已知点 $A(x_1, y_1)$ 在圆 $x^2 + y^2 = 9$ 上，点 $B(x_2, y_2)$ 在圆 $x^2 + y^2 = 12$ 上，且 $x_1x_2 + y_1y_2 = x_1 + x_2 - 1$，$O$ 为坐标原点. 对于以下两个命题，判断正确的是（ ）

\textcircled{1} 在坐标平面内存在点 $P$，使得 $\vec{AP} \perp \vec{BP}$ 恒成立；

\textcircled{2} 三角形 $OAB$ 面积的最小值为 $\sqrt{22}$ .

A. \textcircled{1} 是真命题，\textcircled{2} 是真命题 \quad B. \textcircled{1} 是假命题，\textcircled{2} 是真命题

C. \textcircled{1} 是真命题，\textcircled{2} 是假命题 \quad D. \textcircled{1} 是假命题，\textcircled{2} 是假命题
【解答】
【答案】A

【分析】对于\textcircled{1}，注意到 $x_1x_2 + y_1y_2 = x_1 + x_2 - 1 \Rightarrow (x_1 - 1)(x_2 - 1) + y_1y_2 = 0$ ，则可想到当 $P(1, 0)$ 时满足题意；对于\textcircled{2}，设 $A(3\cos\theta, 3\sin\theta), B(2\sqrt{3}\cos\beta, 2\sqrt{3}\sin\beta)$ ，则 $S_{\triangle OAB} = 3\sqrt{3}|\sin(\theta-\beta)|$ ，后由 $x_1x_2 + y_1y_2 = x_1 + x_2 - 1$ 可得 $6\sqrt{3}\cos(\theta-\beta) = 3\cos\theta + 2\sqrt{3}\cos\beta - 1$ ，利用三角函数知识可得 $|\sin\alpha| \ge \frac{\sqrt{22}}{3\sqrt{3}}$ ，据此可判断命题正误 .

【详解】$x_1x_2 + y_1y_2 = x_1 + x_2 - 1 \Rightarrow x_1x_2 - x_1 - x_2 + 1 + y_1y_2 = 0 \Rightarrow (x_1-1)(x_2-1) + y_1y_2 = 0$ ，

则当 $P(1, 0)$ 时，$\vec{AP} = (1-x_1, -y_1), \vec{BP} = (1-x_2, -y_2)$ ，

$\vec{AP} \cdot \vec{BP} = (1-x_1)(1-x_2) + y_1y_2 = 0$ ，

即当 $P(1, 0)$ 时，$AP \perp BP$ 恒成立，则\textcircled{1} 是真命题；

设 $A(3\cos\theta, 3\sin\theta), B(2\sqrt{3}\cos\beta, 2\sqrt{3}\sin\beta)$ ，

则 $\vec{OA} = (3\cos\theta, 3\sin\theta), \vec{OB} = (2\sqrt{3}\cos\beta, 2\sqrt{3}\sin\beta)$ ，

又 $\cos\angle AOB = \frac{\vec{OA} \cdot \vec{OB}}{|\vec{OA}| \cdot |\vec{OB}|} = \frac{6\sqrt{3}\cos\theta\cos\beta + 6\sqrt{3}\sin\theta\sin\beta}{3 \cdot 2\sqrt{3}} = \cos(\theta-\beta)$ ，

则 $S_{\triangle OAB} = \frac{1}{2}|\vec{OA}||\vec{OB}|\sin\angle AOB = 3\sqrt{3}|\sin(\theta-\beta)|$ .

因 $x_1x_2 + y_1y_2 = x_1 + x_2 - 1$ ，

则 $6\sqrt{3}\cos\theta\cos\beta + 6\sqrt{3}\sin\theta\sin\beta = 3\cos\theta + 2\sqrt{3}\cos\beta - 1$ ，

则 $6\sqrt{3}\cos(\theta-\beta) = 3\cos\theta + 2\sqrt{3}\cos\beta - 1$ ，令 $\theta - \beta = \alpha$ ，

则 $6\sqrt{3}\cos\alpha = 3\cos\theta + 2\sqrt{3}\cos(\theta-\alpha) - 1$ ，

即 $6\sqrt{3}\cos\alpha = 3\cos\theta + 2\sqrt{3}\cos\theta\cos\alpha + 2\sqrt{3}\sin\theta\sin\alpha - 1$ ，

则 $6\sqrt{3}\cos\alpha + 1 = (3 + 2\sqrt{3}\cos\alpha)\cos\theta + 2\sqrt{3}\sin\alpha\sin\theta = \sqrt{(3 + 2\sqrt{3}\cos\alpha)^2 + (2\sqrt{3}\sin\alpha)^2} \cos(\theta-\gamma)$ ，

其中 $\tan\gamma = \frac{2\sqrt{3}\sin\alpha}{3 + 2\sqrt{3}\cos\alpha}, \gamma \in \left(-\frac{\pi}{2}, \frac{\pi}{2}\right)$ ，则 $\cos(\theta-\gamma) = \frac{6\sqrt{3}\cos\alpha + 1}{\sqrt{(3 + 2\sqrt{3}\cos\alpha)^2 + (2\sqrt{3}\sin\alpha)^2}}$ ，

因 $\cos(\theta-\gamma) \in [-1, 1]$ ，则 $\frac{(6\sqrt{3}\cos\alpha + 1)^2}{(3 + 2\sqrt{3}\cos\alpha)^2 + (2\sqrt{3}\sin\alpha)^2} \le 1 \Rightarrow (6\sqrt{3}\cos\alpha + 1)^2 \le (3 + 2\sqrt{3}\cos\alpha)^2 + (2\sqrt{3}\sin\alpha)^2$ ，

整理得 $108\cos^2\alpha + 12\sqrt{3}\cos\alpha + 1 \le 9 + 12\sqrt{3}\cos\alpha + 12\cos^2\alpha + 12\sin^2\alpha$ ，

即 $108\cos^2\alpha \le 20 \Rightarrow 108(1 - \sin^2\alpha) \le 20 \Rightarrow 108\sin^2\alpha \ge 88 \Rightarrow \sin^2\alpha \ge \frac{22}{27} \Rightarrow |\sin\alpha| \ge \frac{\sqrt{22}}{3\sqrt{3}}$ ，

则 $S_{\triangle OAB} = 3\sqrt{3}|\sin(\theta-\beta)| = 3\sqrt{3}|\sin\alpha| \ge 3\sqrt{3} \times \frac{\sqrt{22}}{3\sqrt{3}} = \sqrt{22}$ ，故\textcircled{2} 是真命题 .

故选：A .

【点睛】关键点点睛：对于命题\textcircled{1}，关键为注意到 $x_1x_2 - x_1 - x_2 + 1 = (x_1-1)(x_2-1)$ ；对于命题\textcircled{2}，难点在于确定 $|\sin(\theta-\beta)|$ 的范围，为此首先将 $\theta-\beta$ 看作整体，随后将 $\theta-\beta$ 从相关等式中分离出来，最后利用三角函数的值域确定范围 .
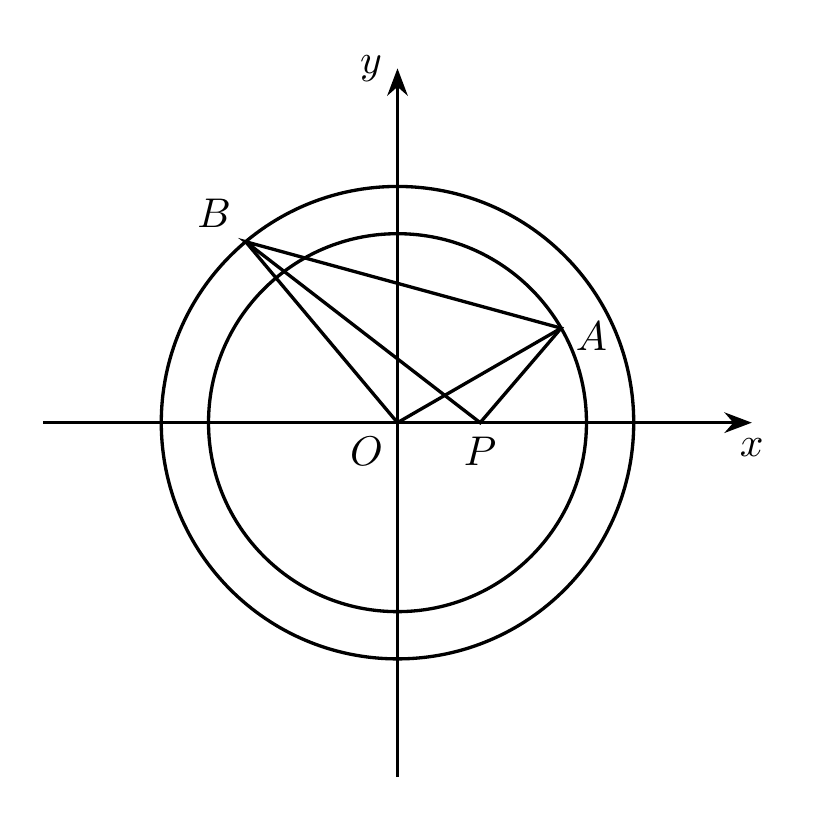